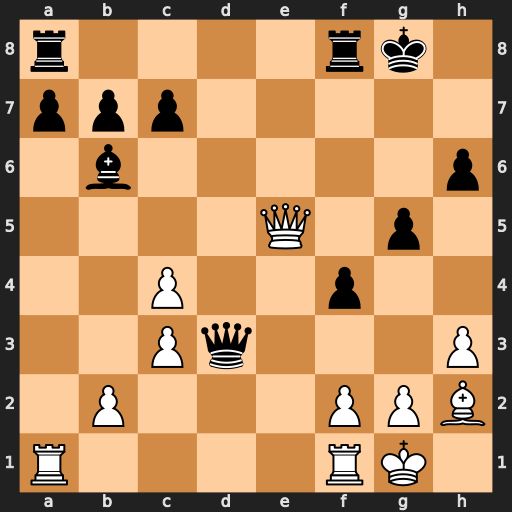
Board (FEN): r4rk1/ppp5/1b5p/4Q1p1/2P2p2/2Pq3P/1P3PPB/R4RK1
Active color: w
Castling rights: -
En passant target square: -
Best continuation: c5 Rae8 Qd4 Qxd4 cxd4